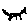
Label: cat